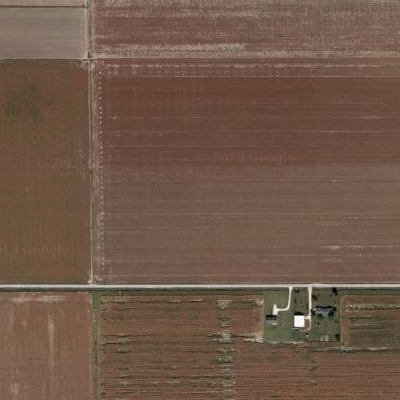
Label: bField